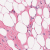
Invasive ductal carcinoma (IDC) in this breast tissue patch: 0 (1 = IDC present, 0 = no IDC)